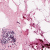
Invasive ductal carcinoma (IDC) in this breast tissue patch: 0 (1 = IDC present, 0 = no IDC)